Question:
It shows up "Project Default Service Account" instead of my project name, I see the project name on the google's console but on the permissions page for the given credentials attached to the project name I see that title, weird, anyone knows how to change that?
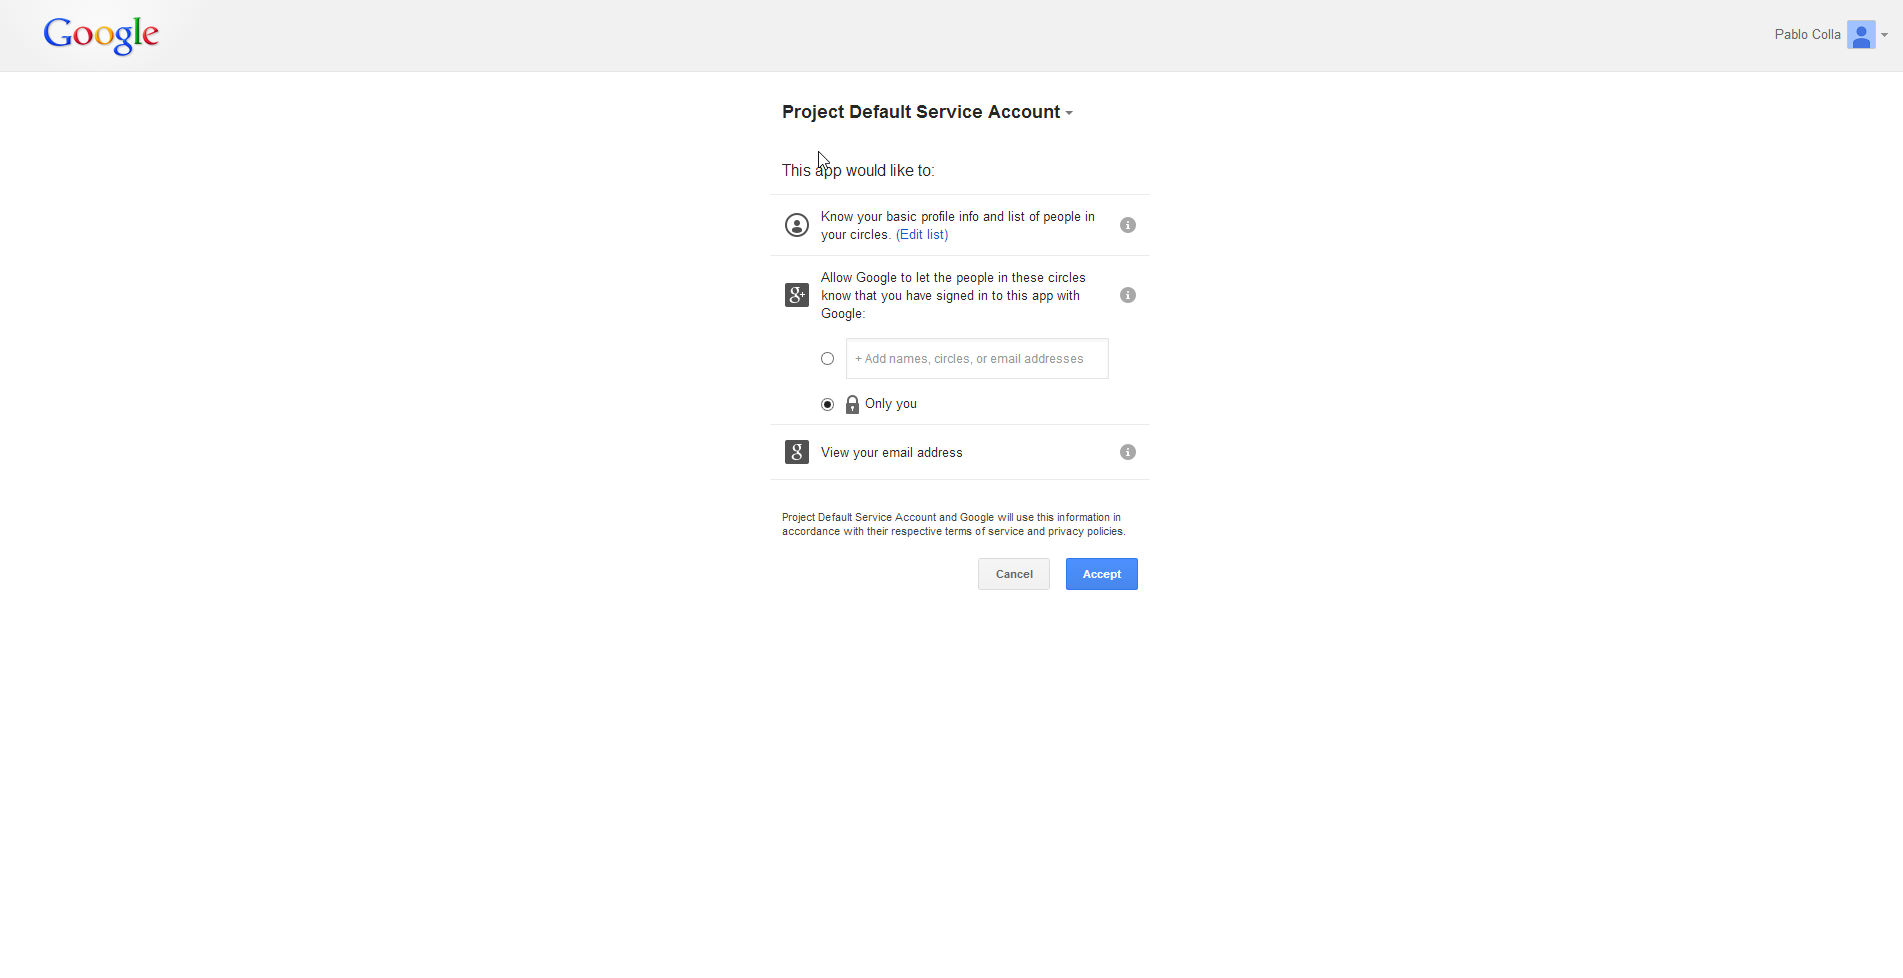
Answer: In the Cloud Console Auth section click on Consent Screen and it'll let you edit the look of that page, including the app title and logo.